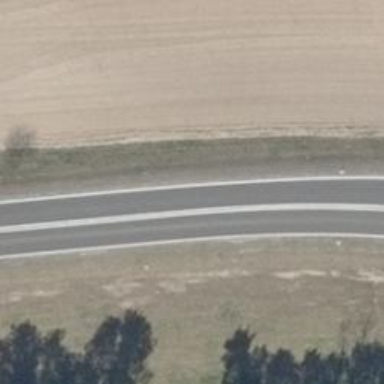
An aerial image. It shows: Paved motorway link.